Interaction volume radius: 10 \u00c5
Interaction volume height: 10 \u00c5
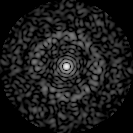
Disorder parameter: 0.8533